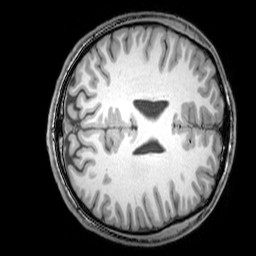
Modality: T1w
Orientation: axial
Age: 22
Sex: male
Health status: healthy
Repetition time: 0.081 s
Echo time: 0.037 s